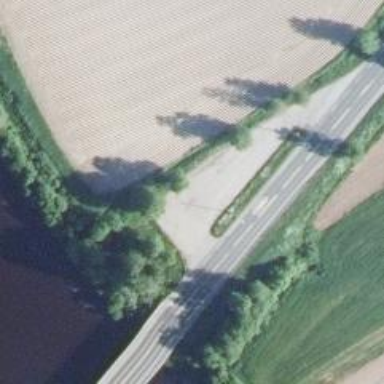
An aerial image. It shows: Rest area along the road.